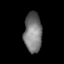
Tissue: lung
Cell type: Epithelial cells
Senescence score: 0.5491
Nuclear area (px): 696
Mean DAPI intensity: 120.58